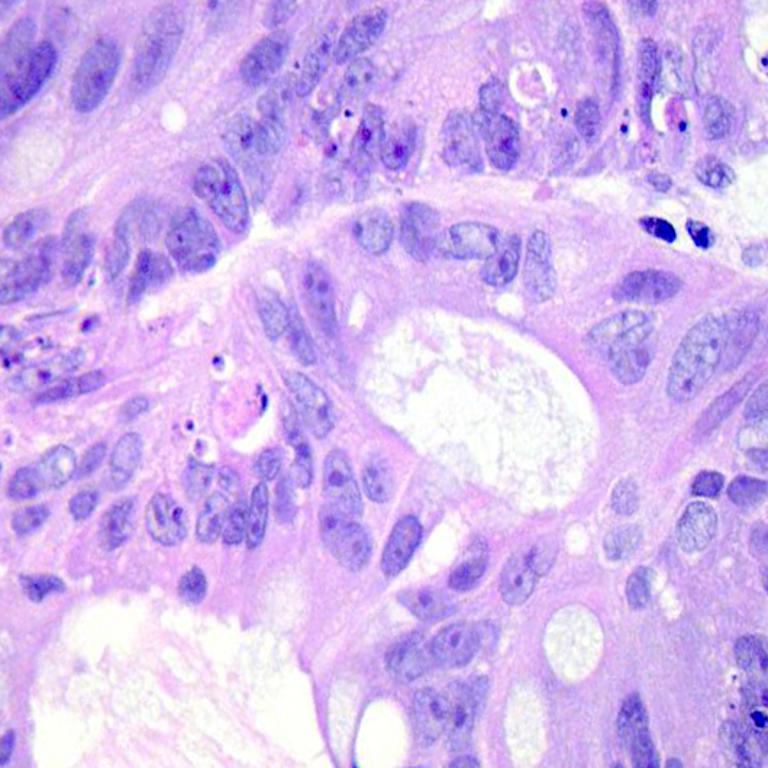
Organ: colon
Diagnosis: adenocarcinomas